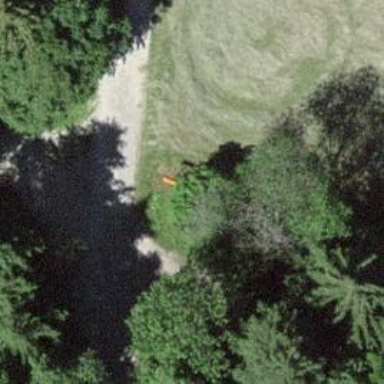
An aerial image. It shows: Aerial marker.